Question: I get an activity which one has 3 Clickables EditTexts which are 3 differents Searchables ListViews with MatchCode by ButtonClick starts a new activity
but when i get for example the first value(1deg EditText) on ListView it appears in the EditText(MainActivity) how is expected and when i call the 2nd and 3rd EditText which one are other clickable and get the values, erase all the others EditTexts in the activity any ideas why this is happenning ??
I know that i might need to treat the actions with an intent to set and get the values, but i'm in trouble with that so i'm posting the code and the photo to let you guys help me,
probably its some simple solution that i don't know or with i'm not able to do that, tell me how can i get a solution for that...
Here is a photo with whats is happening:

And here is my code in my main activity
'''
public class Formulario_ItemNota extends Formulario_Nota {
private ListView listaProblemas;
private ItemNota_Helper itemnota_helper;
private List<ItemNota> itemnotas;
private ItemNota itemnotaSelecionado;
private Intent int_conjunto;
private Intent int_problema;
private EditText ETconjunto;
private EditText ETproblema;
protected void onCreate(Bundle savedInstanceState) {
System.out.println("Daniel: onCreate" + new Date());
super.onCreate(savedInstanceState);
setContentView(R.layout.form_itemnota);
this.itemnota_helper = new ItemNota_Helper(this);
ETconjunto = (EditText) findViewById(R.id.ET_conjunto);
ETconjunto.setOnClickListener(new OnClickListener() {
public void onClick(View view) {
Intent material = new Intent(Formulario_ItemNota.this, ListaMateriais.class);
startActivity(material);
}
});
ETproblema = (EditText) findViewById(R.id.ET_problemas);
ETproblema.setOnClickListener(new OnClickListener() {
public void onClick(View view) {
Intent problema = new Intent(Formulario_ItemNota.this, ListaProblemas.class);
startActivity(problema);
}
});
final EditText ETprocedencia = (EditText) findViewById(R.id.ET_procedencia);
ETprocedencia.setOnClickListener(new OnClickListener() {
public void onClick(View view) {
Intent procedencia = new Intent(Formulario_ItemNota.this, ListaProcedencia.class);
startActivity(procedencia);
}
});
Intent int_conjunto = getIntent();
String tEXT_conjunto = int_conjunto.getStringExtra("TextMateriais");
EditText et_conj = (EditText) findViewById(R.id.ET_conjunto);
System.out.println("conjunto: " + et_conj);
ETconjunto.setText(tEXT_conjunto, TextView.BufferType.EDITABLE);
Intent int_problema = getIntent();
String tEXT_problema = int_problema.getStringExtra("TextProblemas");
EditText et_problema = (EditText) findViewById(R.id.ET_problemas);
System.out.println("problema: " + et_problema);
ETproblema.setText(tEXT_problema, TextView.BufferType.EDITABLE);
Intent int_procedencia = getIntent();
String tEXT_procedencia = int_procedencia.getStringExtra("TextProcedencia");
EditText et_procedencia = (EditText) findViewById(R.id.ET_procedencia);
et_procedencia.setText(tEXT_procedencia, TextView.BufferType.EDITABLE);
Stara_DB ItemNotaDao = new Stara_DB(Formulario_ItemNota.this);
itemnotas = ItemNotaDao.getListaIN();
ItemNotaDao.close();
ArrayAdapter<ItemNota> adapter = new ArrayAdapter<ItemNota>(this, android.R.layout.simple_list_item_1, itemnotas);
listaProblemas = (ListView) findViewById(R.id.lista_descr_problemas);
listaProblemas.setAdapter(adapter);
registerForContextMenu(listaProblemas);
}
private void carregaListaItemNota() {
Stara_DB ItemNotaDao = new Stara_DB(Formulario_ItemNota.this);
List<ItemNota> itensnotas = ItemNotaDao.getListaIN();
ItemNotaDao.close();
ArrayAdapter<ItemNota> adapter = new ArrayAdapter<ItemNota>(this, android.R.layout.simple_list_item_1, itensnotas);
this.listaProblemas.setAdapter(adapter);
}
public void onCreateContextMenu(ContextMenu menuItem, View vItem, ContextMenuInfo menuInfoItem) {
super.onCreateContextMenu(menuItem, vItem, menuInfoItem);
listaProblemas = (ListView) findViewById(R.id.lista_descr_problemas);
MenuItem editar = menuItem.add("Editar");
editar.setOnMenuItemClickListener(new OnMenuItemClickListener() {
public boolean onMenuItemClick(MenuItem item) {
return true;
}
});
MenuItem deletar = menuItem.add("Deletar");
deletar.setOnMenuItemClickListener(new OnMenuItemClickListener() {
@Override
public boolean onMenuItemClick(MenuItem item1) {
new AlertDialog.Builder(Formulario_ItemNota.this).setIcon(android.R.drawable.ic_dialog_alert).setTitle("Deletar").setMessage("Deseja mesmo deletar ?")
.setPositiveButton("Sim", new DialogInterface.OnClickListener() {
public void onClick(DialogInterface dialog, int which) {
Stara_DB ItemNotaDao = new Stara_DB(Formulario_ItemNota.this);
ItemNotaDao.deletar(itemnotaSelecionado);
ItemNotaDao.close();
carregaListaItemNota();
}
}).setNegativeButton("Nao", null).show();
return true;
}
});
}
public boolean onCreateOptionsMenu(Menu menu) {
getMenuInflater().inflate(R.menu.itemnotamenu, menu);
return true;
}
public boolean onOptionsItemSelected(MenuItem item) {
switch (item.getItemId()) {
case R.id.addItem:
ItemNota itemnota = itemnota_helper.pegaItemNotaDoFormulario();
Stara_DB ItemNotaDao = new Stara_DB(Formulario_ItemNota.this);
itemnotas = ItemNotaDao.getListaIN();
ItemNotaDao.insereItemNota(itemnota);
Toast.makeText(Formulario_ItemNota.this, "Dados Salvos com sucesso", Toast.LENGTH_LONG).show();
carregaListaItemNota();
ItemNotaDao.close();
return true;
case R.id.CriarOrdem:
Intent intentl = new Intent(Formulario_ItemNota.this, Formulario_OS.class);
startActivity(intentl);
return true;
default:
return super.onOptionsItemSelected(item);
}
}
'''
}
And here is one of my 3 ListViews which are the same with only different values;
'''
public class ListaMateriais extends Activity {
private ListView listamateriais;
ArrayAdapter<String> adapMatchMaterial;
EditText inputSearch;
public EditText ETclient;
ArrayList<HashMap<String, String>> productList;
protected void onCreate(Bundle savedInstanceState) {
super.onCreate(savedInstanceState);
setContentView(R.layout.list_material_match);
String products[] = { "Parafuso 3x4 092387",
"Cabecote redpo 09873",
"alavanca de ignicao 027625",
"Pistao de arranque 093298092",
"Eixo dianteiro <PHONE>",
"Cabecote parafuseta 093232" };
listamateriais = (ListView) findViewById(R.id.list_match_material);
adapMatchMaterial = new ArrayAdapter<String>(this, R.layout.list_item, R.id.product_name, products);
listamateriais.setAdapter(adapMatchMaterial);
listamateriais.setOnItemClickListener(new OnItemClickListener() {
public void onItemClick(AdapterView<?> arg0, View v, int position, long arg3) {
String text= (String) arg0.getItemAtPosition(position);
Bundle bundle = new Bundle();
bundle.putString("TextMateriais", text);
Intent int_material = new Intent(ListaMateriais.this,Formulario_ItemNota.class);
int_material.putExtras(bundle);
startActivity(int_material);
finish();
}
});
inputSearch = (EditText) findViewById(R.id.materialSearch);
inputSearch.addTextChangedListener(new TextWatcher() {
public void onTextChanged(CharSequence cs, int arg1, int arg2, int arg3) {
ListaMateriais.this.adapMatchMaterial.getFilter().filter(cs);
}
public void beforeTextChanged(CharSequence arg0, int arg1, int arg2, int arg3) {
}
public void afterTextChanged(Editable arg0) {
}
});
}
'''
Any helps will be truly appreciate !!!O
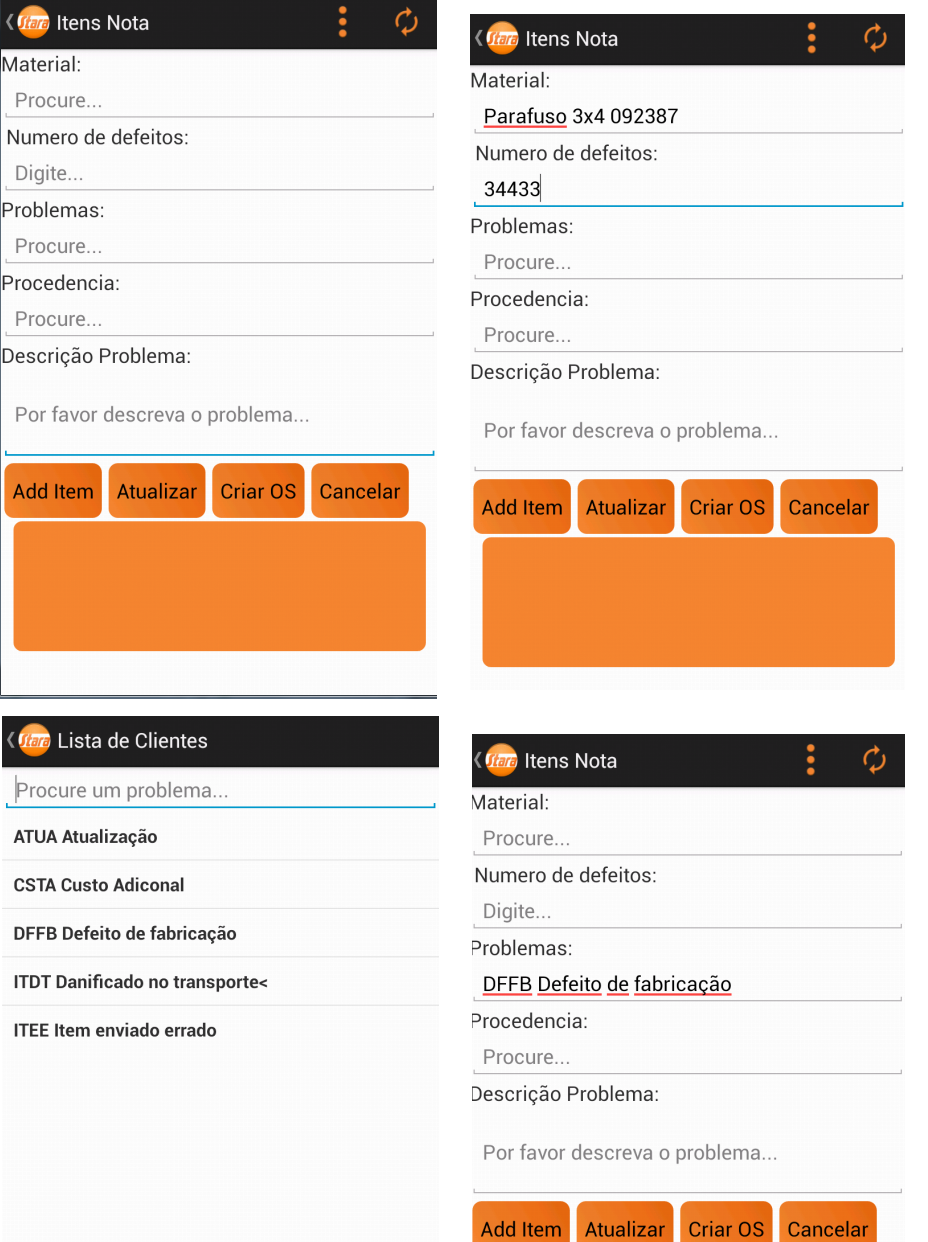
Answer: After selecting an item from your list, you are opening another instance of Formulario_ItemNota. This is why you loose your editText data.
try this:
'''
public class Formulario_ItemNota extends Formulario_Nota {
private ListView listaProblemas;
private ItemNota_Helper itemnota_helper;
private List<ItemNota> itemnotas;
private ItemNota itemnotaSelecionado;
private Intent int_conjunto;
private Intent int_problema;
private EditText ETconjunto;
private EditText ETproblema;
private EditText ETprocedencia;
protected void onCreate(Bundle savedInstanceState) {
System.out.println("Daniel: onCreate" + new Date());
super.onCreate(savedInstanceState);
setContentView(R.layout.form_itemnota);
this.itemnota_helper = new ItemNota_Helper(this);
ETconjunto = (EditText) findViewById(R.id.ET_conjunto);
ETconjunto.setOnClickListener(new OnClickListener() {
public void onClick(View view) {
Intent material = new Intent(Formulario_ItemNota.this, ListaMateriais.class);
startActivityForResult(material, 1);
}
});
ETproblema = (EditText) findViewById(R.id.ET_problemas);
ETproblema.setOnClickListener(new OnClickListener() {
public void onClick(View view) {
Intent problema = new Intent(Formulario_ItemNota.this, ListaProblemas.class);
startActivityForResult(problema , 2);
}
});
ETprocedencia = (EditText) findViewById(R.id.ET_procedencia);
ETprocedencia.setOnClickListener(new OnClickListener() {
public void onClick(View view) {
Intent procedencia = new Intent(Formulario_ItemNota.this, ListaProcedencia.class);
startActivityForResult(procedencia , 3);
}
});
Stara_DB ItemNotaDao = new Stara_DB(Formulario_ItemNota.this);
itemnotas = ItemNotaDao.getListaIN();
ItemNotaDao.close();
ArrayAdapter<ItemNota> adapter = new ArrayAdapter<ItemNota>(this, android.R.layout.simple_list_item_1, itemnotas);
listaProblemas = (ListView) findViewById(R.id.lista_descr_problemas);
listaProblemas.setAdapter(adapter);
registerForContextMenu(listaProblemas);
}
@Override
protected void onActivityResult(int requestCode, int resultCode, Intent data) {
if (requestCode == 1) {// back from ListaMateriais.class
if(resultCode == RESULT_OK){
String resultFromMateriais=data.getStringExtra("TextMateriais");
ETconjunto.setText(resultFromMateriais);
}
} else if (requestCode == 2) { // back from ListaProblemas.class
if(resultCode == RESULT_OK){
String resultFromProblemas=data.getStringExtra("TextProblemas");
ETproblema.setText(resultFromProblemas);
}
} else if (requestCode == 3) { // back from ListaProcedencia.class
if(resultCode == RESULT_OK){
String resultFromProcedencia=data.getStringExtra("TextProcedencia");
ETprocedencia.setText(resultFromProcedencia);
}
}
}
private void carregaListaItemNota() {
Stara_DB ItemNotaDao = new Stara_DB(Formulario_ItemNota.this);
List<ItemNota> itensnotas = ItemNotaDao.getListaIN();
ItemNotaDao.close();
ArrayAdapter<ItemNota> adapter = new ArrayAdapter<ItemNota>(this, android.R.layout.simple_list_item_1, itensnotas);
this.listaProblemas.setAdapter(adapter);
}
public void onCreateContextMenu(ContextMenu menuItem, View vItem, ContextMenuInfo menuInfoItem) {
super.onCreateContextMenu(menuItem, vItem, menuInfoItem);
listaProblemas = (ListView) findViewById(R.id.lista_descr_problemas);
MenuItem editar = menuItem.add("Editar");
editar.setOnMenuItemClickListener(new OnMenuItemClickListener() {
public boolean onMenuItemClick(MenuItem item) {
return true;
}
});
MenuItem deletar = menuItem.add("Deletar");
deletar.setOnMenuItemClickListener(new OnMenuItemClickListener() {
@Override
public boolean onMenuItemClick(MenuItem item1) {
new AlertDialog.Builder(Formulario_ItemNota.this).setIcon(android.R.drawable.ic_dialog_alert).setTitle("Deletar").setMessage("Deseja mesmo deletar ?")
.setPositiveButton("Sim", new DialogInterface.OnClickListener() {
public void onClick(DialogInterface dialog, int which) {
Stara_DB ItemNotaDao = new Stara_DB(Formulario_ItemNota.this);
ItemNotaDao.deletar(itemnotaSelecionado);
ItemNotaDao.close();
carregaListaItemNota();
}
}).setNegativeButton("Nao", null).show();
return true;
}
});
}
public boolean onCreateOptionsMenu(Menu menu) {
getMenuInflater().inflate(R.menu.itemnotamenu, menu);
return true;
}
public boolean onOptionsItemSelected(MenuItem item) {
switch (item.getItemId()) {
case R.id.addItem:
ItemNota itemnota = itemnota_helper.pegaItemNotaDoFormulario();
Stara_DB ItemNotaDao = new Stara_DB(Formulario_ItemNota.this);
itemnotas = ItemNotaDao.getListaIN();
ItemNotaDao.insereItemNota(itemnota);
Toast.makeText(Formulario_ItemNota.this, "Dados Salvos com sucesso", Toast.LENGTH_LONG).show();
carregaListaItemNota();
ItemNotaDao.close();
return true;
case R.id.CriarOrdem:
Intent intentl = new Intent(Formulario_ItemNota.this, Formulario_OS.class);
startActivity(intentl);
return true;
default:
return super.onOptionsItemSelected(item);
}
}
}
'''
and in your 3 ListActivities, you must change them like that:
'''
listamateriais.setOnItemClickListener(new OnItemClickListener() {
public void onItemClick(AdapterView<?> arg0, View v, int position, long arg3) {
String text= (String) arg0.getItemAtPosition(position);
Intent returnIntent = new Intent();
returnIntent.putExtra("result",result);
setResult(RESULT_OK, returnIntent);
finish();
}
});
'''